Interaction volume radius: 5 \u00c5
Interaction volume height: 35 \u00c5
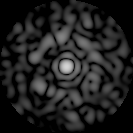
Disorder parameter: 0.7917